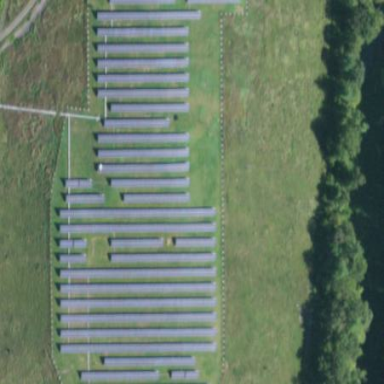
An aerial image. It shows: Solar photovoltaic power plant enclosed by fence. It generates electricity.